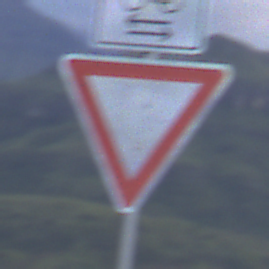
Verkehrszeichen: VorfahrtGewaehren
Zusatzzeichen oben: RichtungsangabeDurchPfeile9
Umgebung: Outdoor, Nature
Tageszeit: SunriseSunset
Wetter: PartlyCloudy
Licht: Natural
Jahreszeit: NotSpecified
Kontrast: LowContrast